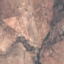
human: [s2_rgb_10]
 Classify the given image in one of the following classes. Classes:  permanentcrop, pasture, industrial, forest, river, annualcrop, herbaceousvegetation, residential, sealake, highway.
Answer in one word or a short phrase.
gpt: PermanentCrop